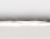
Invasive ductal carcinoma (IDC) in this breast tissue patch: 0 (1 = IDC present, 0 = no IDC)